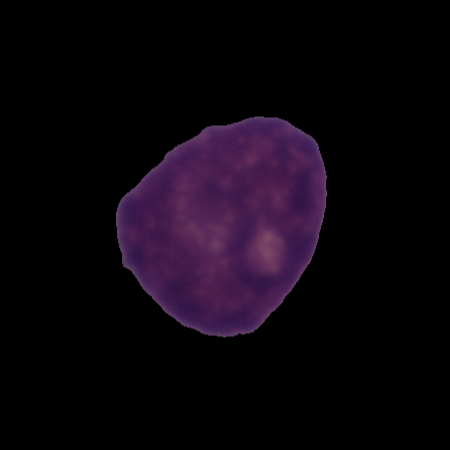
Label: healthy